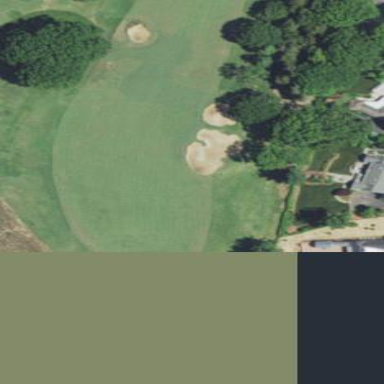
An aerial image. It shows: Area of rough grass used for golf.